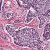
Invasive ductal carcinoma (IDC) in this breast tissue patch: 1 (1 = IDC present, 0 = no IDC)